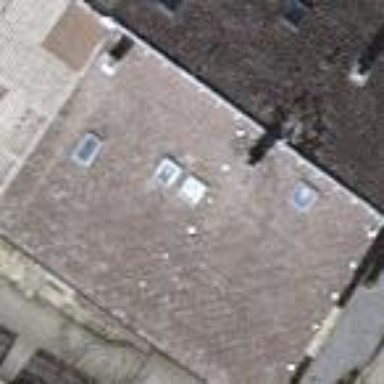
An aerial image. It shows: Terrace building.